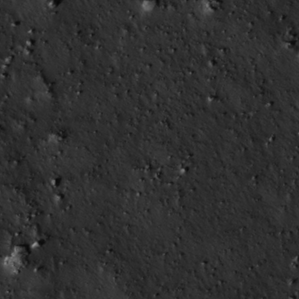
Label: non_frost